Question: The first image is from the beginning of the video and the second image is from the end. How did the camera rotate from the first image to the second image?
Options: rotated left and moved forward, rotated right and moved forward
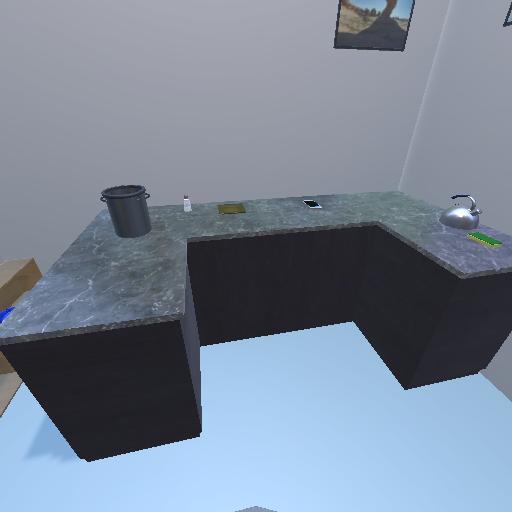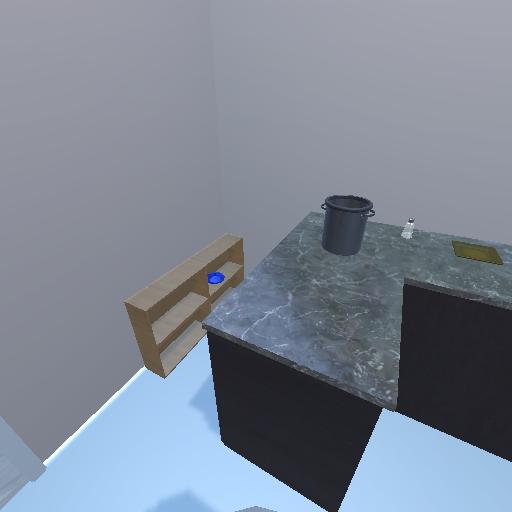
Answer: rotated left and moved forward